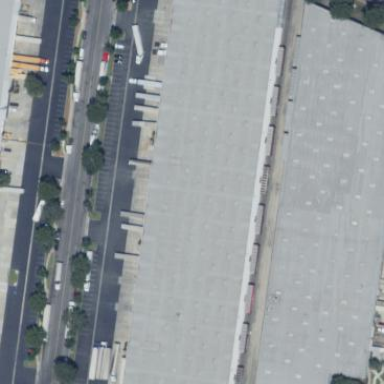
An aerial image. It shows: Warehouse building.